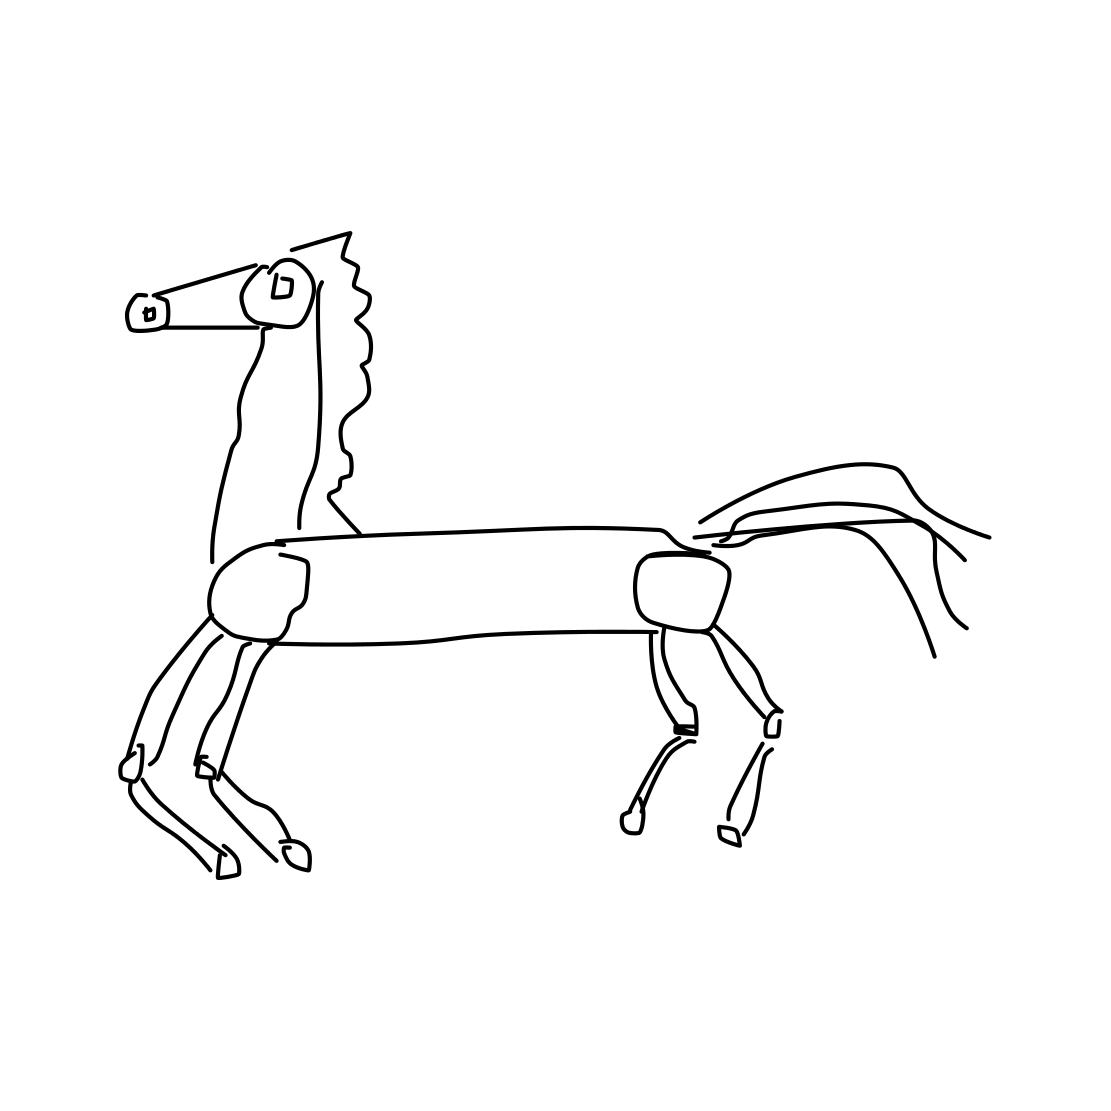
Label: horse